Interaction volume radius: 5 \u00c5
Interaction volume height: 10 \u00c5
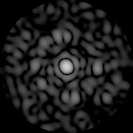
Disorder parameter: 0.8856